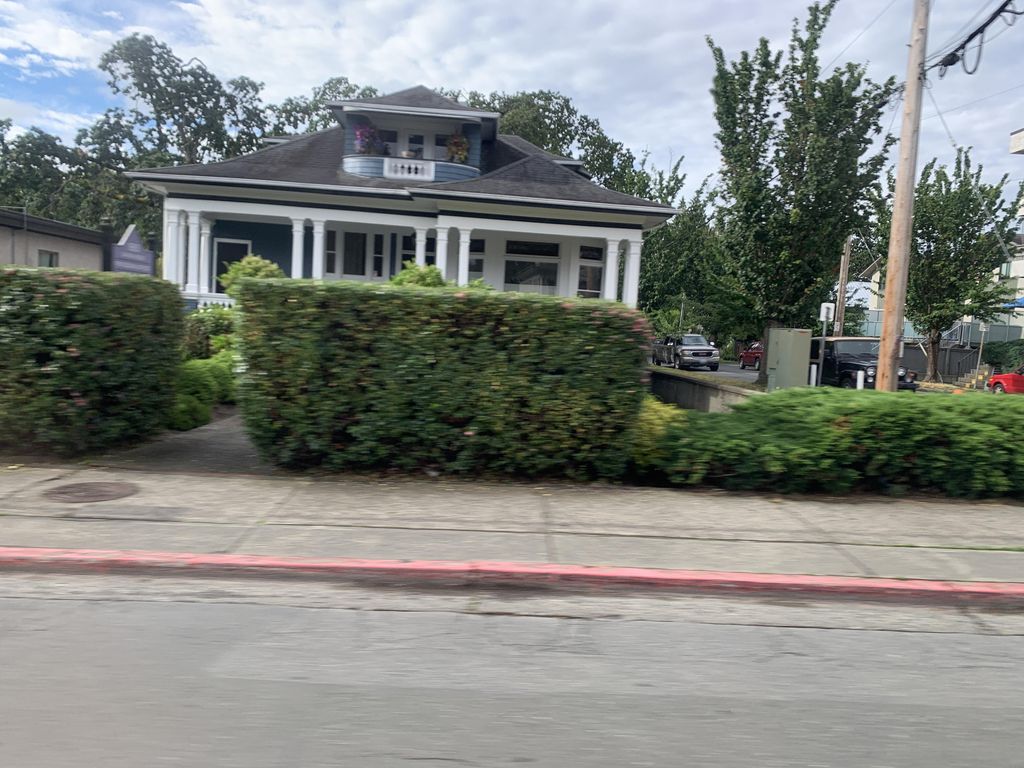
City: victoria